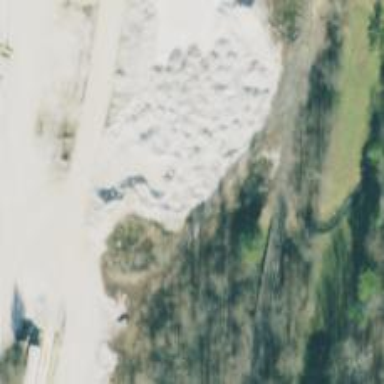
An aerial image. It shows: Disused railway spur used for aggregate freight services.